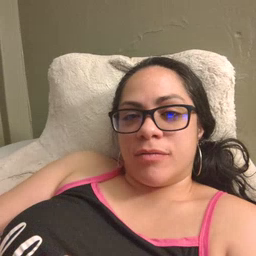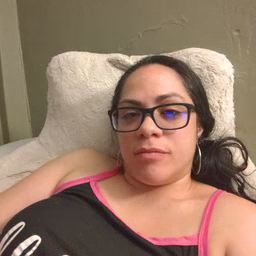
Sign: cowboy